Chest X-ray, AP view. Patient: 51 years old, sex M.
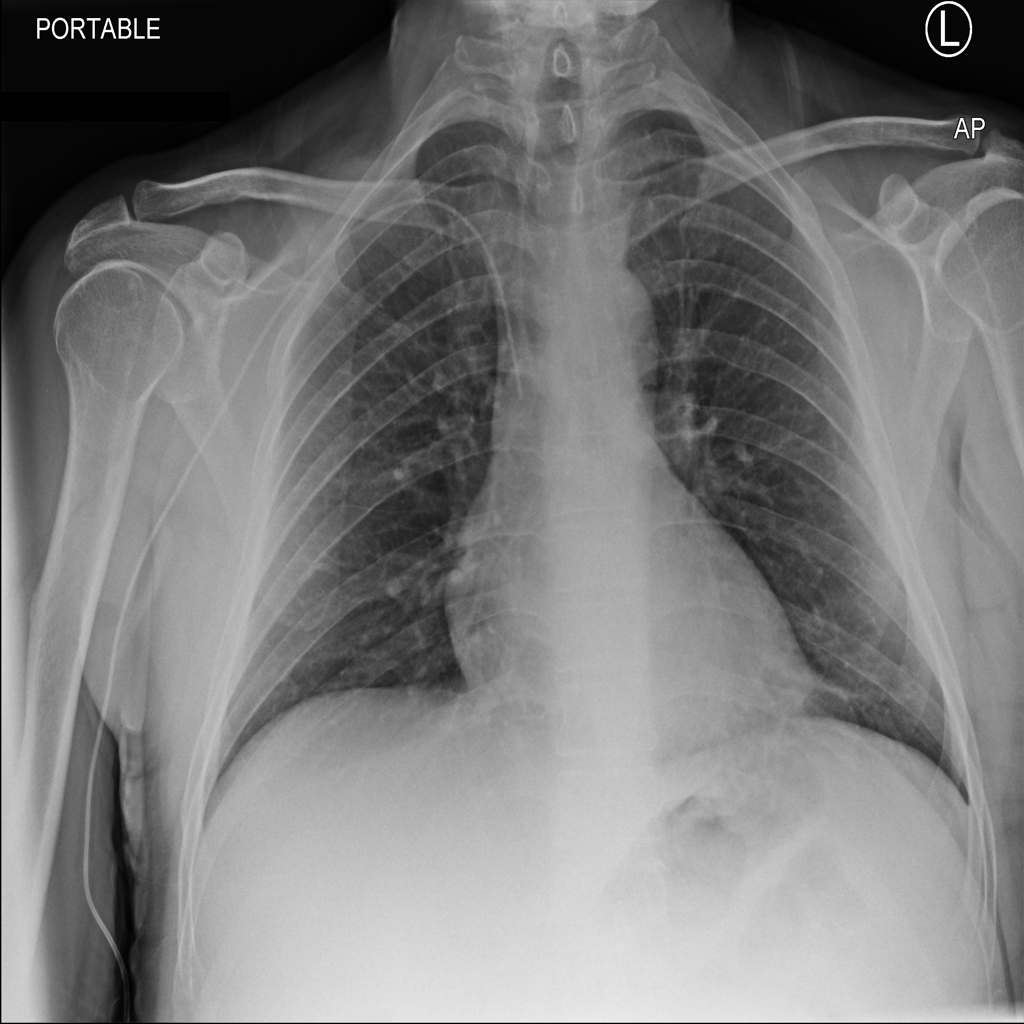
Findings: No Finding